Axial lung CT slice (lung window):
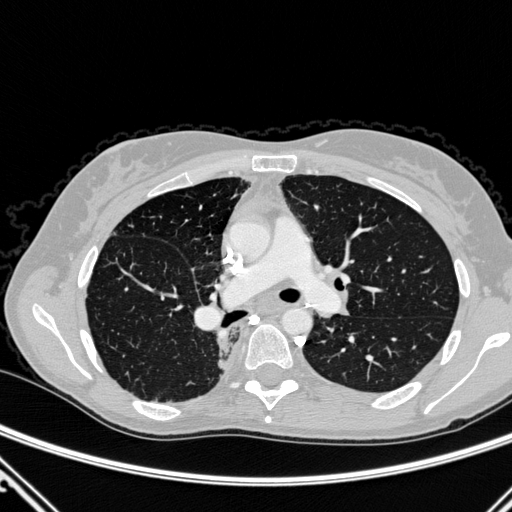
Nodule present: no